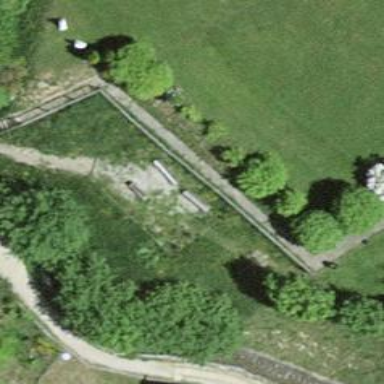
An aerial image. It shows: Bench.